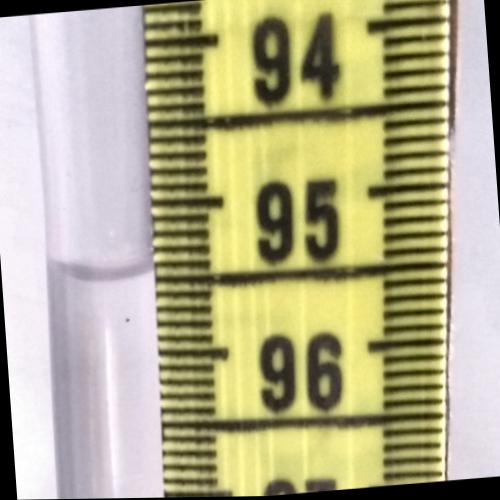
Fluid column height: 95.5 cm